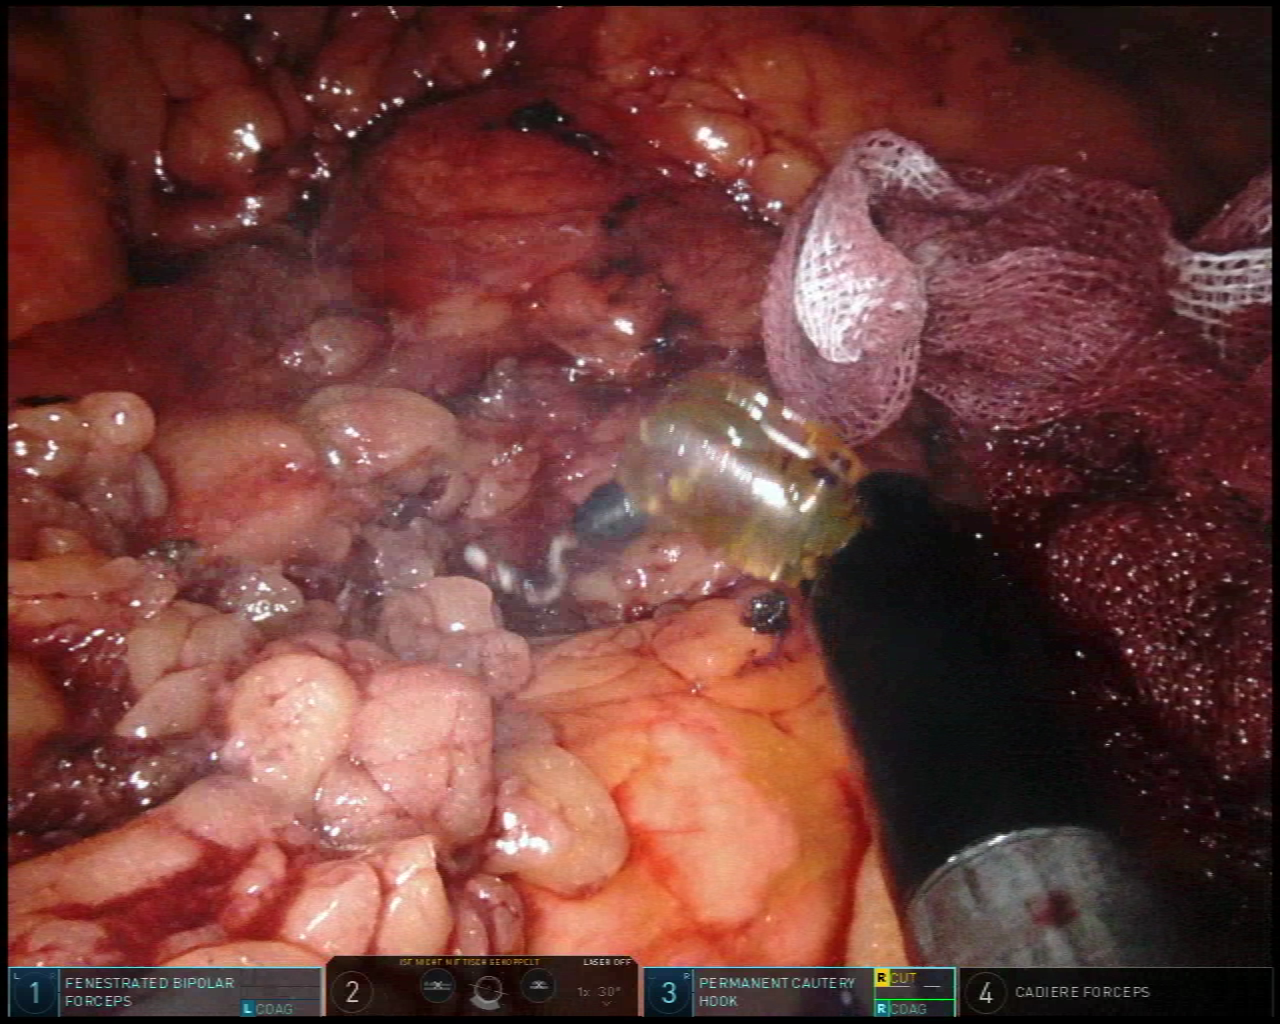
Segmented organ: pancreas
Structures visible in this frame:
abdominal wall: no
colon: no
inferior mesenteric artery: no
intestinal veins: no
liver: no
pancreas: yes
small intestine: no
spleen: no
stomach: no
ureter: no
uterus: no
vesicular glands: no